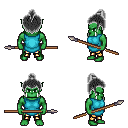
a pixel art fantasy rpg character, male body template, orc, green skin, teal tunic, gold greaves, gray short topknot hairstyle, spear, four views (front, back, left, right), 2x2 character sprite sheet, small pixel art, hard edges, no anti-aliasing